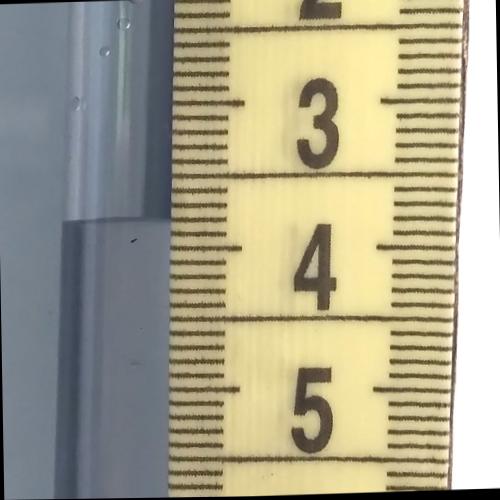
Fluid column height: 3.8 cm